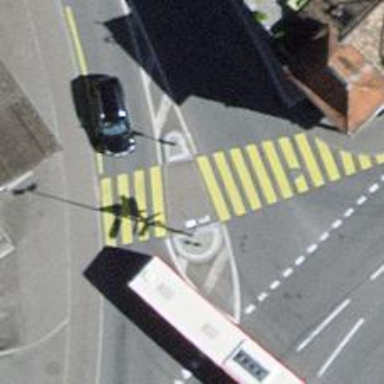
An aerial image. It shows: Marked zebra crossing with island.